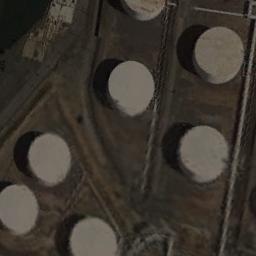
Label: storage tanks